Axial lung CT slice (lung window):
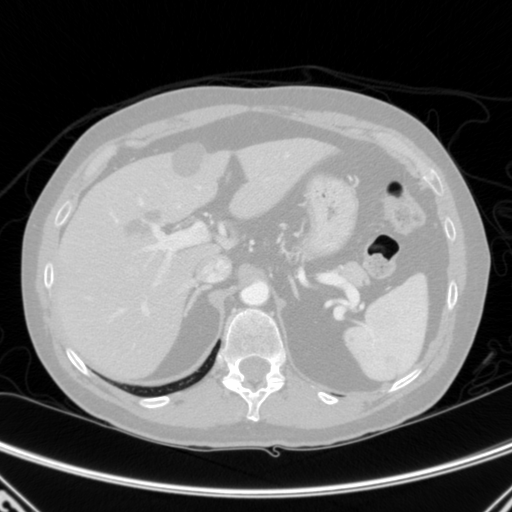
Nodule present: no